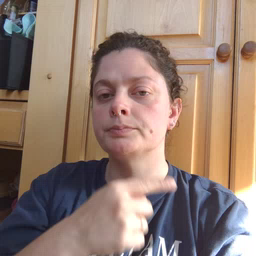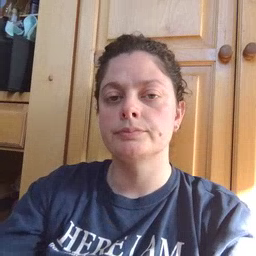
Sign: ear